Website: apple-inc
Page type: customer-info-address
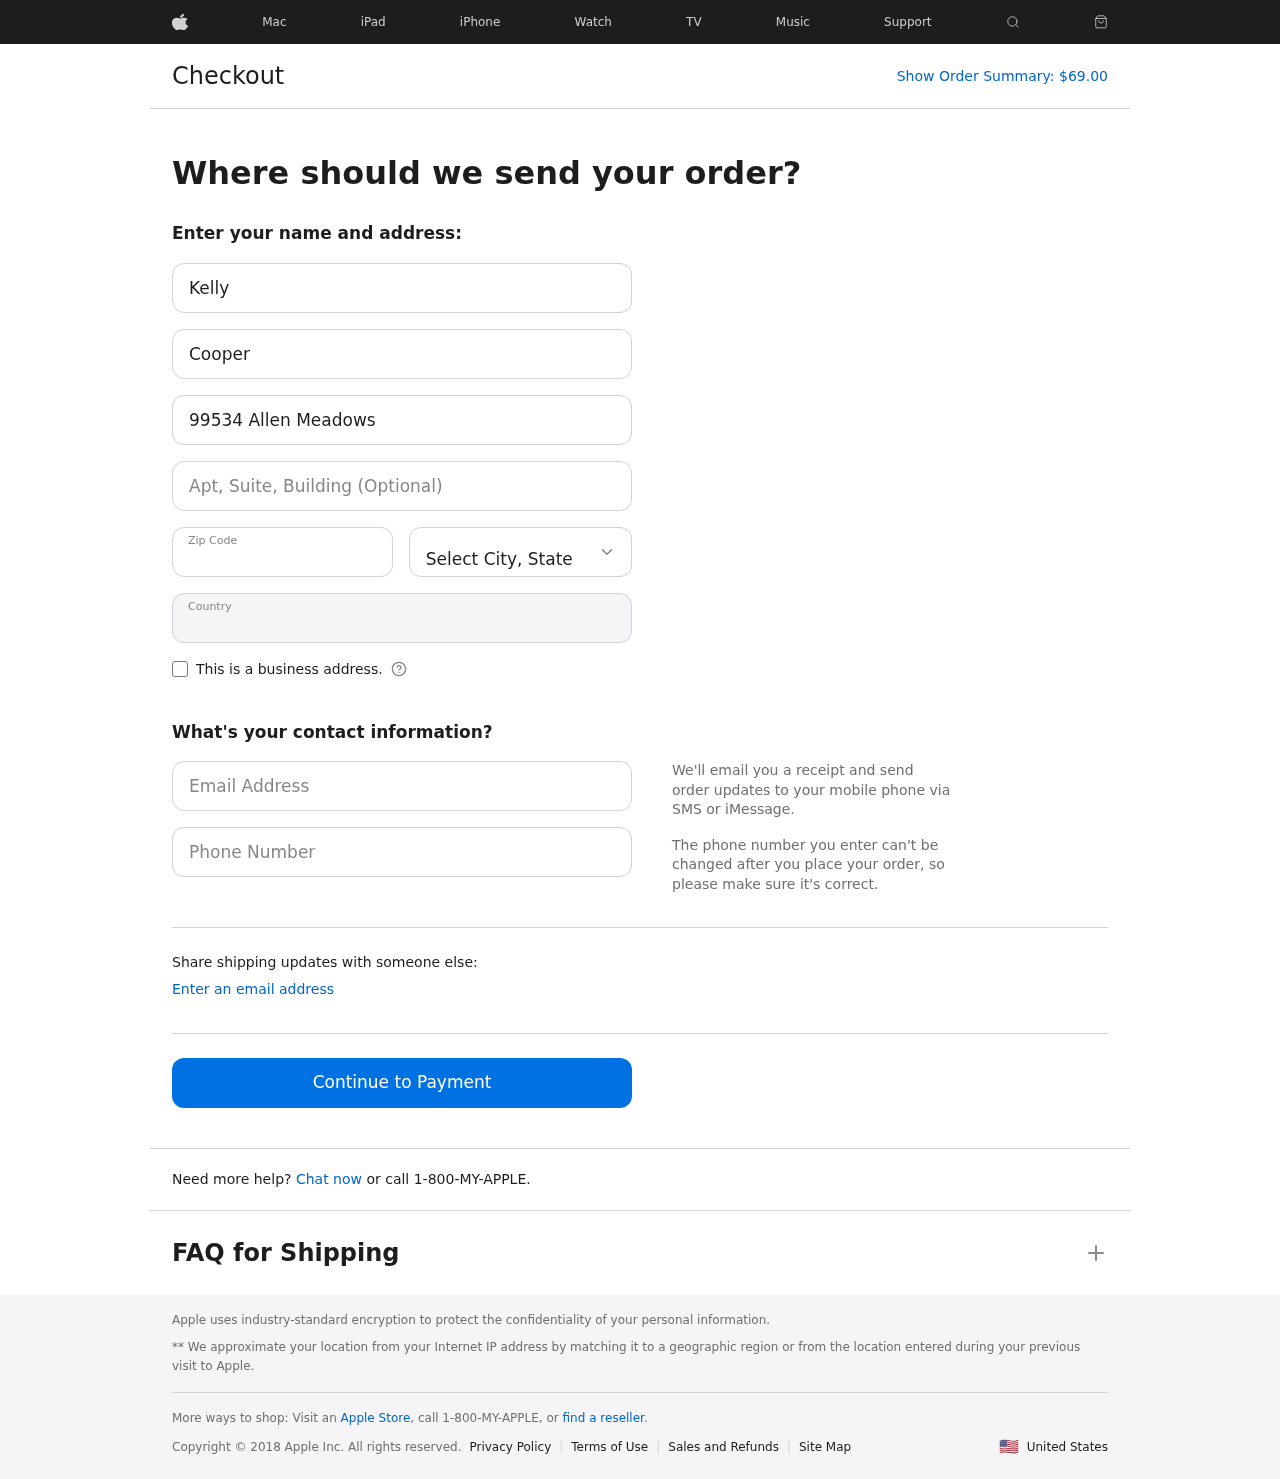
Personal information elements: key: PII_CITY_STATE
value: Mendozatown, PR
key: PII_COUNTRY
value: United States
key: PII_EMAIL
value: kcooper@hotmail.com
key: PII_FIRSTNAME
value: Kelly
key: PII_LASTNAME
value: Cooper
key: PII_PHONE
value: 6343553545
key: PII_POSTCODE
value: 44992
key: PII_STREET
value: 99534 Allen Meadows
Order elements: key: ORDER_TOTAL
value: $69.00